Question: (I'm crap at english, I hope it's okay)
I have something similar to a combo box, but instead it's a "menuItem combo-box".
I tried to create a dynamic menu item that displays "History" objects dynamicaly.
And I have an issue with my code, I can't get the name of which item I click on..
Here is my wpf where you can see Click="myList_Click"; it's the trigger:
'''
<Menu HorizontalAlignment="Left" Height="30" VerticalAlignment="Top" Width="525" IsMainMenu="True">
<MenuItem Header="Menu" x:Name="myList" Click="myList_Click">
<MenuItem.ItemContainerStyle>
<Style>
<Setter Property="MenuItem.Header" Value="{Binding name}"/>
</Style>
</MenuItem.ItemContainerStyle>
</MenuItem>
</Menu>
'''
Here is a part of MainWindow.cs :
'''
public MainWindow()
{
var list = new List<History>
{
new History() { name = "Guy1"},
new History() { name = "Guy2"},
new History() { name = "Guy3"},
new History() { name = "Guy4"},
};
InitializeComponent();
this.myList.ItemsSource = list;
}
private void myList_Click(object sender, RoutedEventArgs e)
{
DependencyObject obj = (DependencyObject)e.OriginalSource;
while (obj != null && obj != myList)
{
if (obj.GetType() == typeof(MenuItem))
{
MessageBox.Show(myList.SelectedItem.ToString());
break;
}
obj = VisualTreeHelper.GetParent(obj);
}
}
'''
Lastly, my simple class "History"
'''
public class History
{
// "prop" puis "tab"
public String name { get; set; }
public String path { get; set; }
public int time { get; set; }
public override string ToString()
{
return name;
}
}
'''
I thought about SelectedItem but it doesn't work, SelectedItem doesn't exist for my MenuItem class. I tried some methods for my MenuItem but none gave me anything useful.
I want to click on a menuitem, and then display its name. (Example: When I click on guy1, a popup should appear and show "Guy1").

I need this String to manipuate my software later.
Thank you very much for your help.
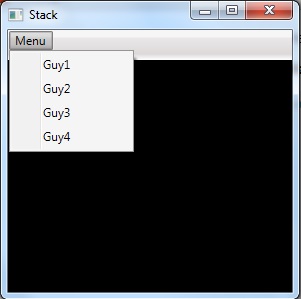
Answer: Try this :
'''
private void myList_Click(object sender, RoutedEventArgs e)
{
MessageBox.Show((e.OriginalSource as MenuItem).Header.ToString());
}
'''